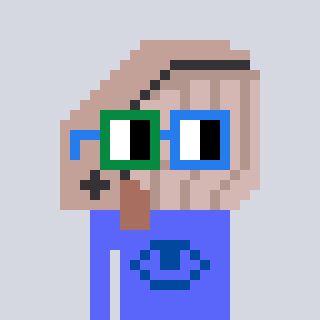
a pixel art character with square green and blue glasses, a whale-shaped head and a purple-colored body on a cool background